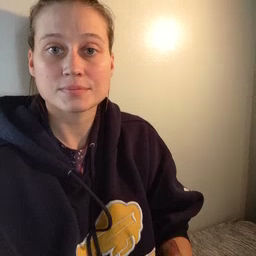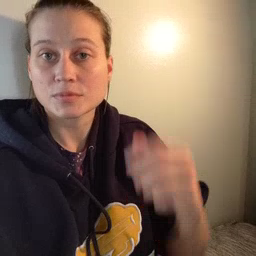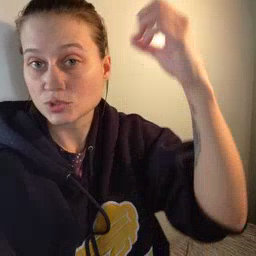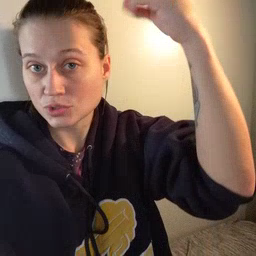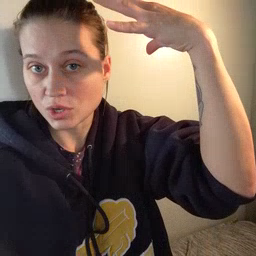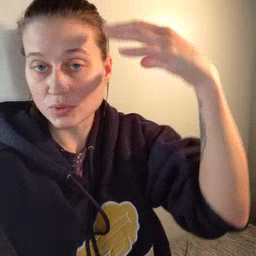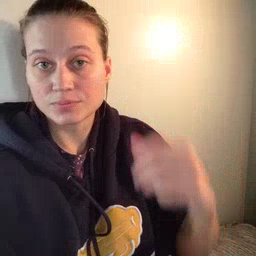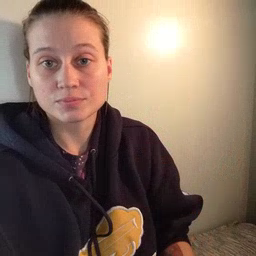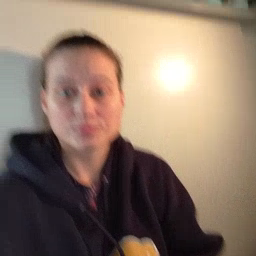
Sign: shower